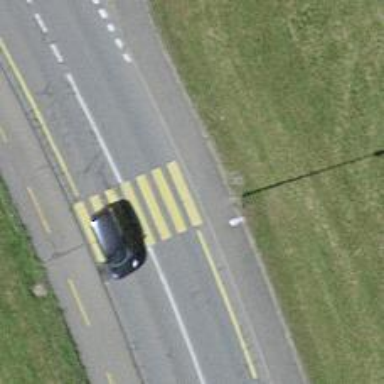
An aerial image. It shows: Kerb barrier.